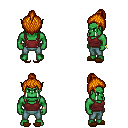
a pixel art fantasy rpg character, male body template, orc, green skin, maroon pirate shirt, teal pants, dark blonde short topknot hairstyle, bracelets, brown slippers, four views (front, back, left, right), 2x2 character sprite sheet, small pixel art, hard edges, no anti-aliasing